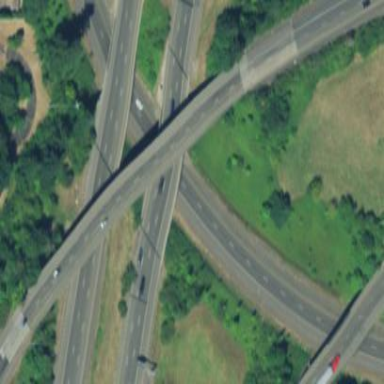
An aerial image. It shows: Viaduct bridge.